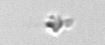
Label: detritus